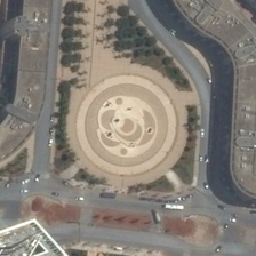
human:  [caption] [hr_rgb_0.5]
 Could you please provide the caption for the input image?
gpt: A yellow square is surrounded by three grey streets

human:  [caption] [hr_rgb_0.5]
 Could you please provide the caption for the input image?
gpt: The yellow square is surrounded by three gray roads

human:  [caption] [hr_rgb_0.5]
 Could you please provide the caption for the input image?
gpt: A yellow square is surrounded by three gray roads

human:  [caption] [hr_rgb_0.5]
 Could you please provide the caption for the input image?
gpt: The yellow square is surrounded by three gray roads

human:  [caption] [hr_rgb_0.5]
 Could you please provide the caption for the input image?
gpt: A yellow square is surrounded by three grey roads.